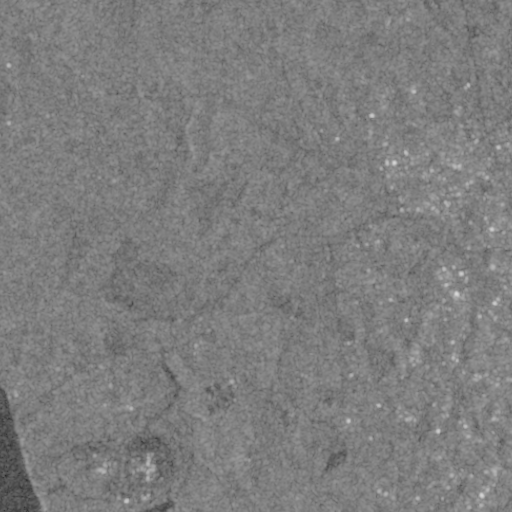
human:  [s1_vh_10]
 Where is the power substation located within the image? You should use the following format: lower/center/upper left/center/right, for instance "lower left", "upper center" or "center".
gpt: The power substation is located in the center right of the image.
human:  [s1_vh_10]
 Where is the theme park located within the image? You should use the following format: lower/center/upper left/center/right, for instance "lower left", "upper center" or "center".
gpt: The theme park is located in the lower left of the image.
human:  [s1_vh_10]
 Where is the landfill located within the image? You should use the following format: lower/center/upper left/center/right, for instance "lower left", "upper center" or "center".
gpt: There is no landfill in the image.

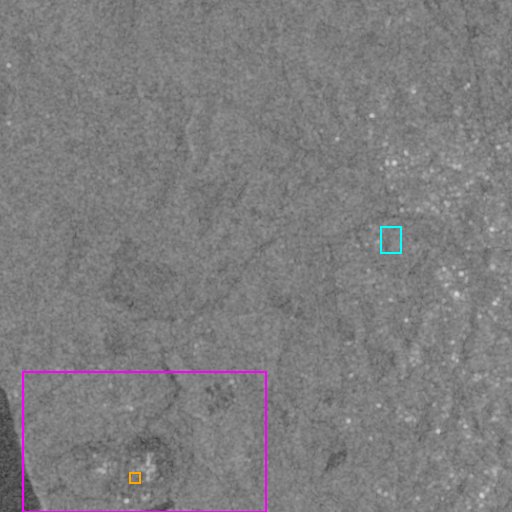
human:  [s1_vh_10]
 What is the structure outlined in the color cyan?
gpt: The structure outlined in cyan is a power substation.
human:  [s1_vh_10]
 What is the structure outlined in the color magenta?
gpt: The structure outlined in magenta is a theme park.
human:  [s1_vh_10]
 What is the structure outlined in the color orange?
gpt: The structure outlined in orange is a building.
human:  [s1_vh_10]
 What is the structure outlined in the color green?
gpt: There is no green outline.